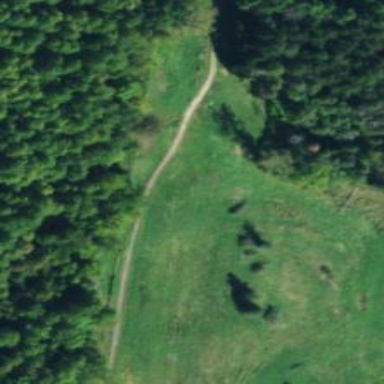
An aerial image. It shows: Service road used as golf cart path.